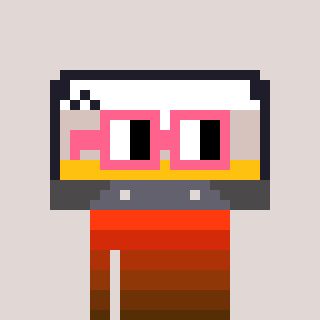
a pixel art character with square pink glasses, a cassette tape-shaped head and a magenta-colored body on a warm background